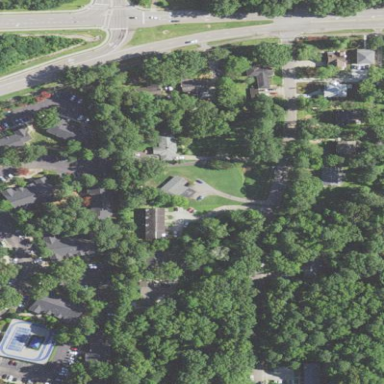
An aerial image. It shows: Residential area within neighborhood.